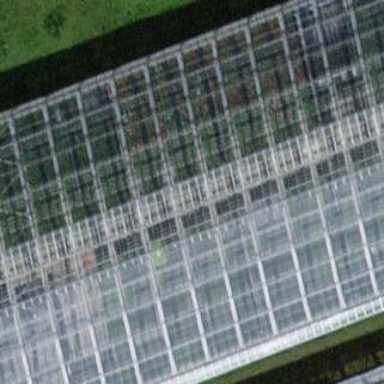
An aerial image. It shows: Greenhouse.